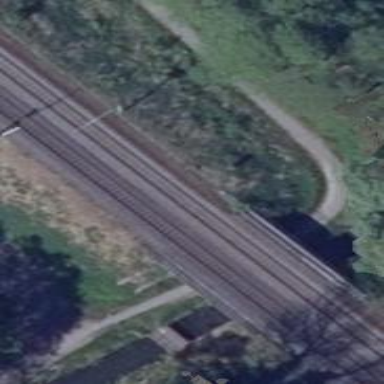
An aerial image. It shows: Railway track with contact lines for electrification.